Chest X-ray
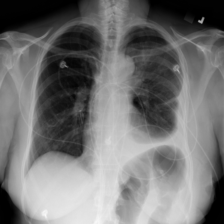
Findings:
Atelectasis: negative
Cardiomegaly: negative
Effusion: negative
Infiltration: negative
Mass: negative
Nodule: negative
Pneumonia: negative
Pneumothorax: negative
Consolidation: negative
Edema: negative
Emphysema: negative
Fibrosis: negative
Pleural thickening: negative
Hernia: negative